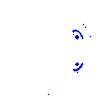
Particle: kaon